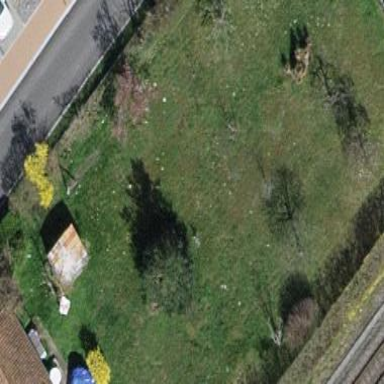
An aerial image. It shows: Garden area designated for leisure land.